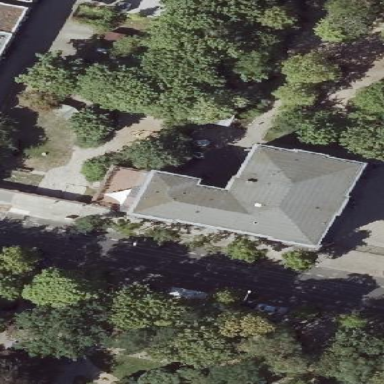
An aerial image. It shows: Kindergarten.